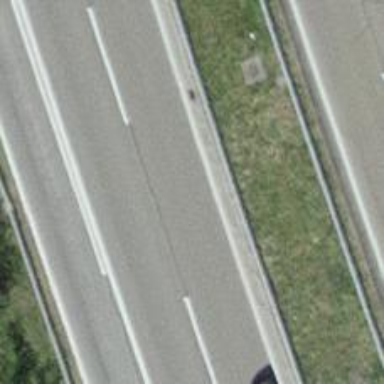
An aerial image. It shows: Motorway link.